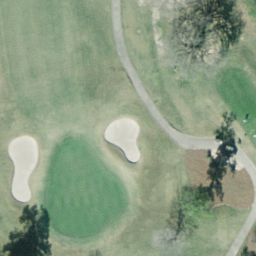
Label: golf course